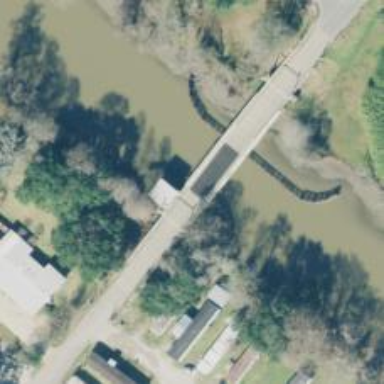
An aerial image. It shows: Secondary road crossing swing bridge.